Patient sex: M
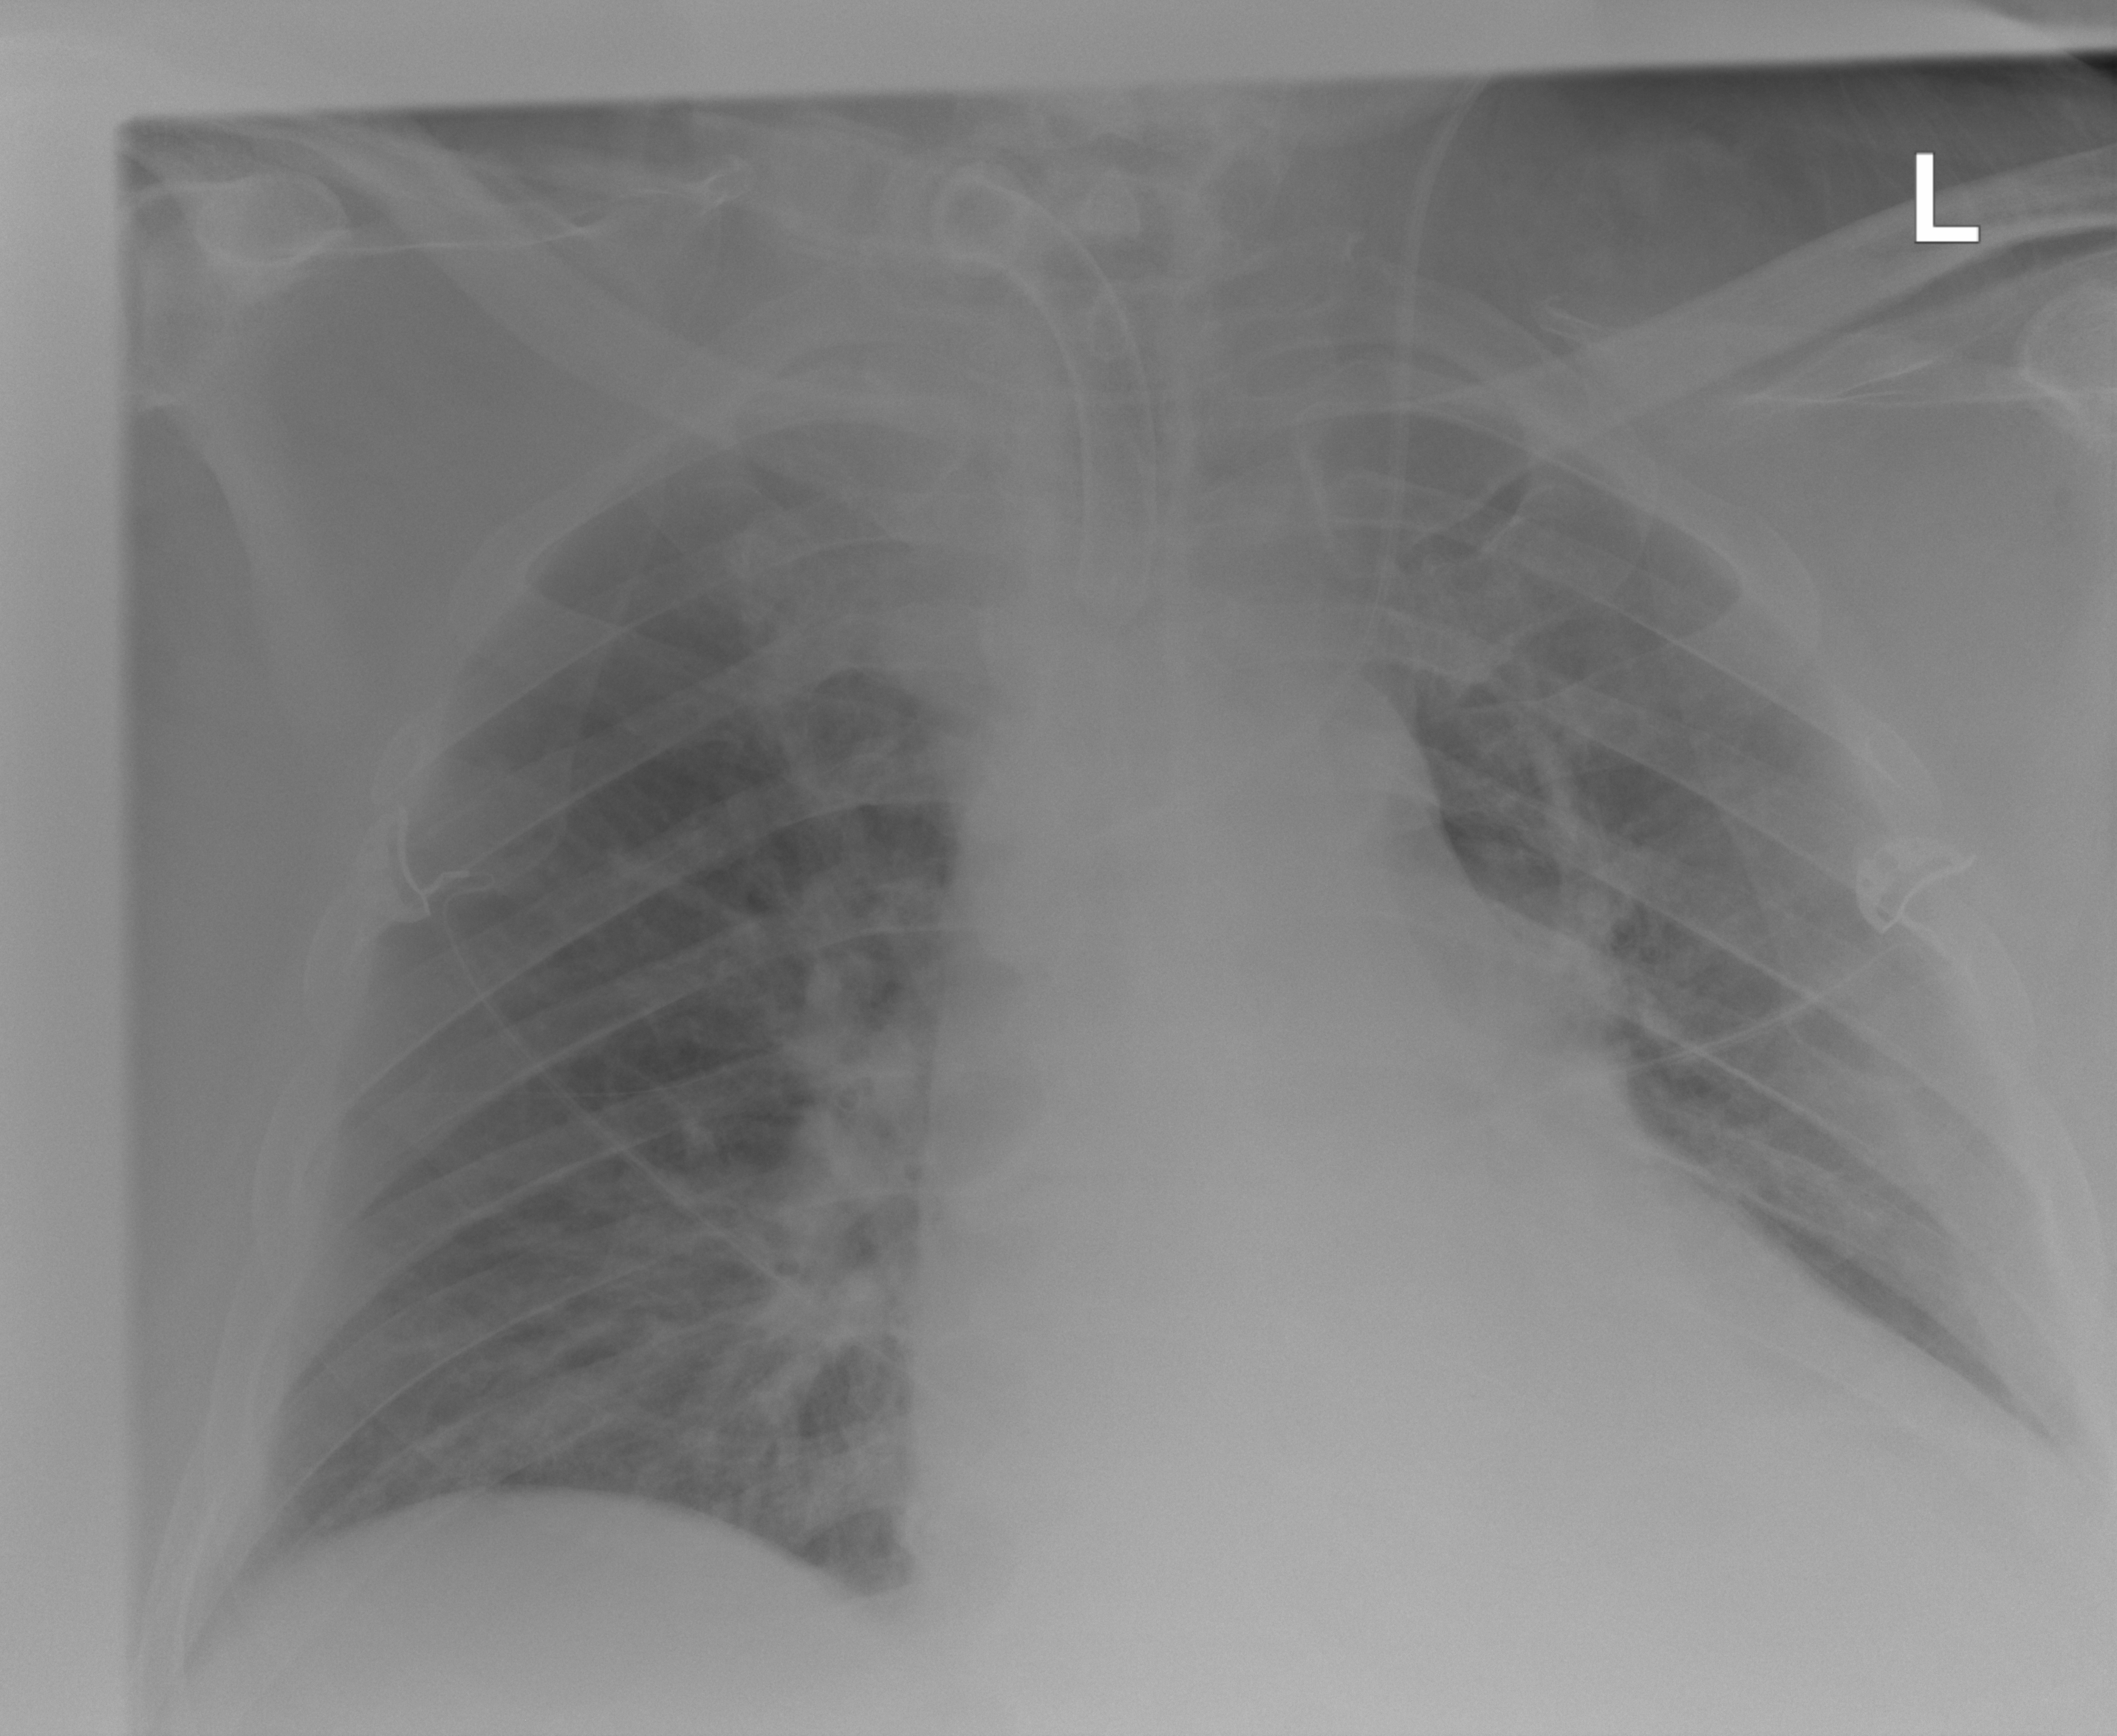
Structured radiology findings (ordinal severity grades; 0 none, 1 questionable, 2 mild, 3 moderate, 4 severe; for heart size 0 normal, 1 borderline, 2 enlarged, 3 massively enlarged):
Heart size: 2
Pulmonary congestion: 2
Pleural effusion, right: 0
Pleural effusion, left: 2
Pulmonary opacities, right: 1
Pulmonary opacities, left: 0
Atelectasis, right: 2
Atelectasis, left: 2